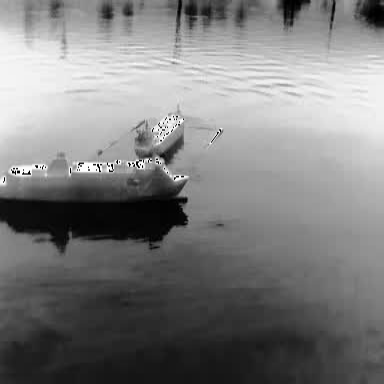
There is a liner in the infrared image.